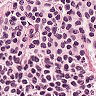
Metastatic tissue present: no